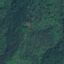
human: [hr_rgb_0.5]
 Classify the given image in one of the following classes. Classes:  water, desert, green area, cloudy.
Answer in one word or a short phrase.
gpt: green area